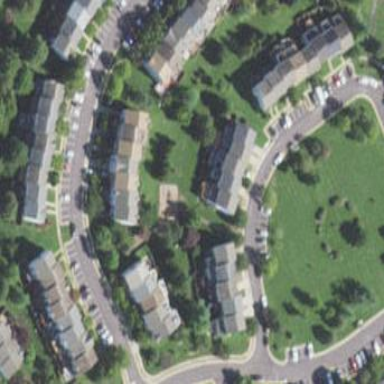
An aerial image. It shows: Residential area with grassy land cover.